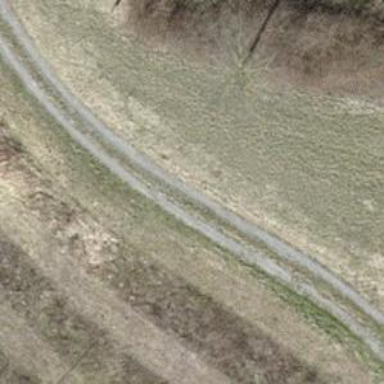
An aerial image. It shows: Grass track road with grade3 tracktype.